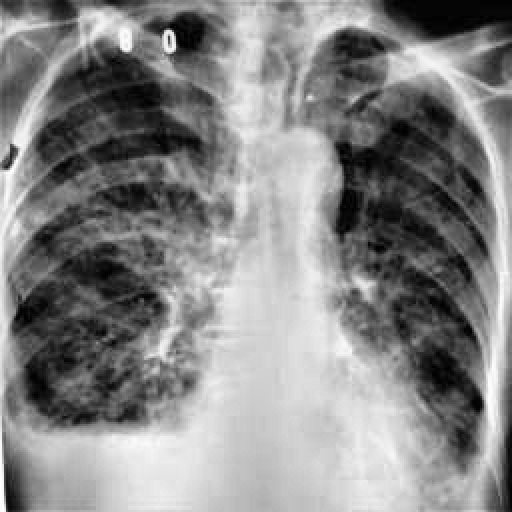
Finding: TUBERCULOSIS